Question:
I have a problem in matplotlib subplot, I have set these 5 subplot share axis, it should be have same lenth and scale, however, when i add the 5th subplot' colorbar, the axis doesnt math with others, what should i do?
thanks very much
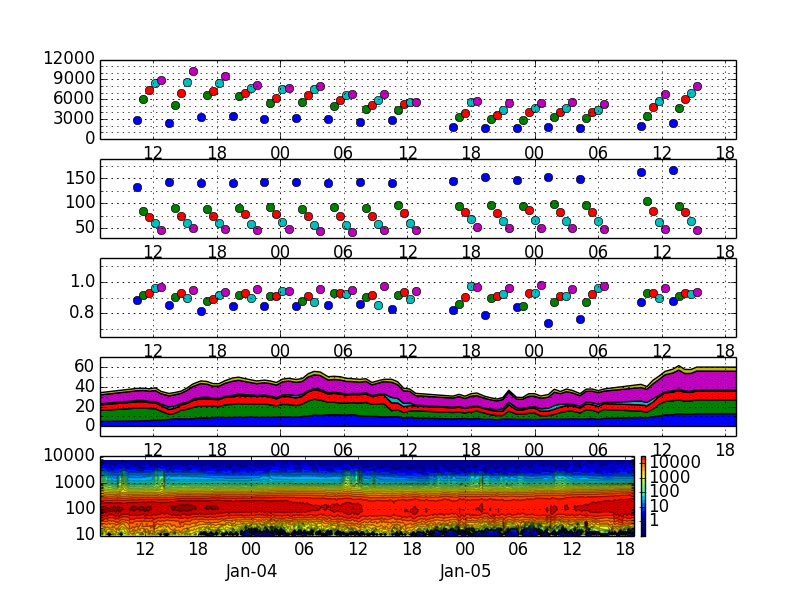
Answer: 'matplotlib' automatically resizes the axes and generate a second axis next to it to show the colorbar on. We can instead provide this second axis as follows:
'''
import matplotlib.pyplot as plt
import numpy as np
fig, (ax1, ax2) = plt.subplots(nrows=2)
# Some demo data
x = np.linspace(0, 18)
y = np.linspace(0, 1)
X, Y = np.meshgrid(x, y)
Z = np.sin(X) + Y
# Something on axes 1
ax1.plot(x, np.sin(x))
# Plot the pcolormesh
pcm = ax2.pcolormesh(X, Y, Z)
# create color bar: the important part!
axColor = plt.axes([box.x0 + box.width * 1.05, box.y0, 0.01, box.height])
plt.colorbar(pcm, cax=axColor, orientation="vertical")
plt.show()
'''

I learned this from <URL>, although I think the context is somewhat different.
The downside is that the saved figure will have some funny whitespace so you may want to think of alternative such as positioning the colorbar below or even on the plot.